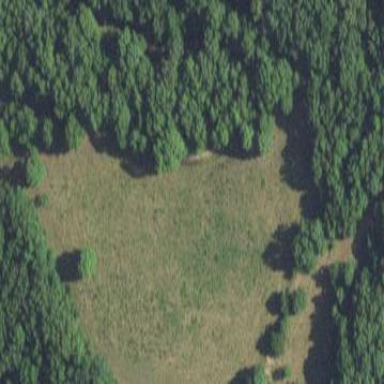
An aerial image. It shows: Beautiful meadow.